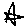
Label: star